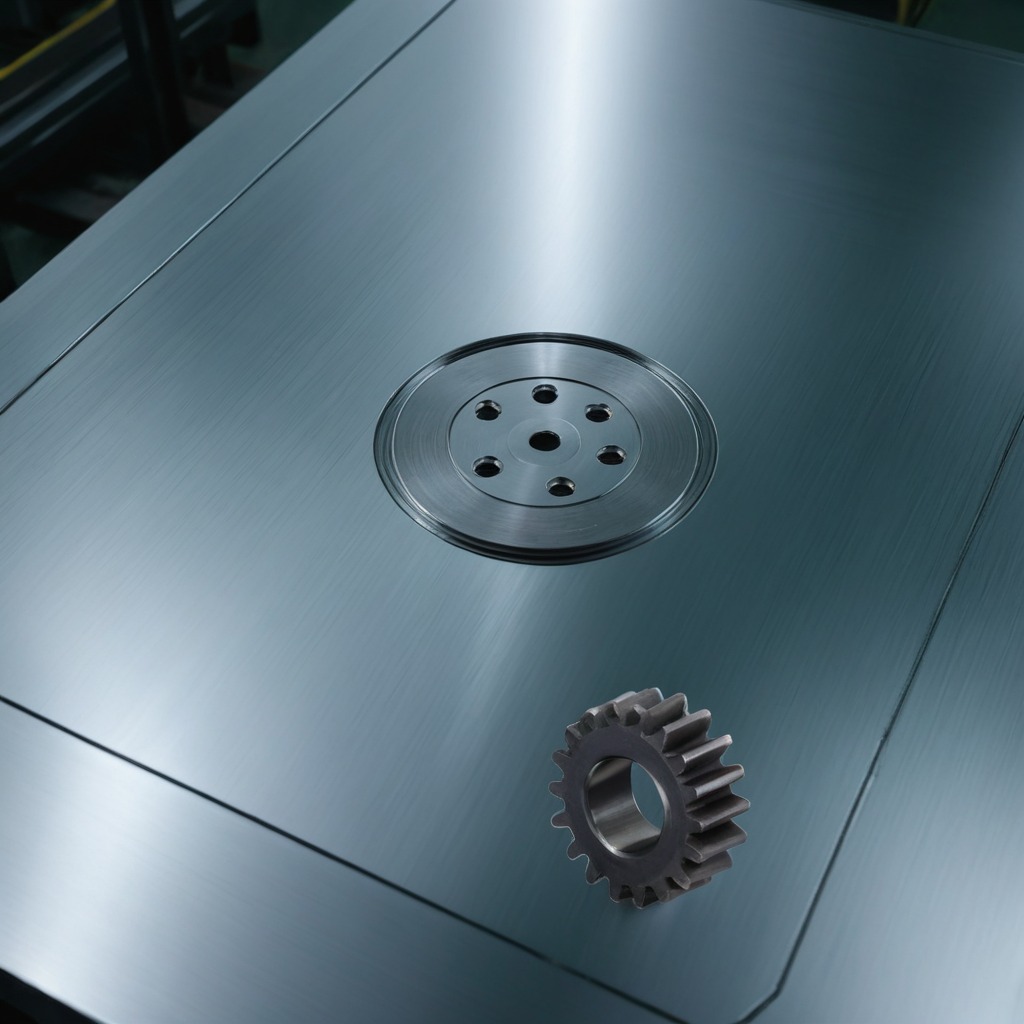
A steel gear with teeth is lying on the metal table in a machine shop under fluorescent lights.